Field crop: maize
Growth stage: 2
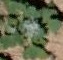
Species: chenopodium